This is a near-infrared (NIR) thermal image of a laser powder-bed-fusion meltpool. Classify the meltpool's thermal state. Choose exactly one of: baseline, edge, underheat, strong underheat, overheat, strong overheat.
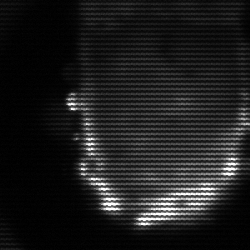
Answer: baseline